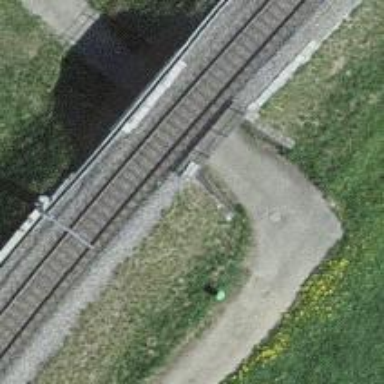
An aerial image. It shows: Railway bridge with electrified tracks and single rail.